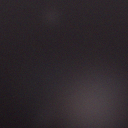
Screen state: off